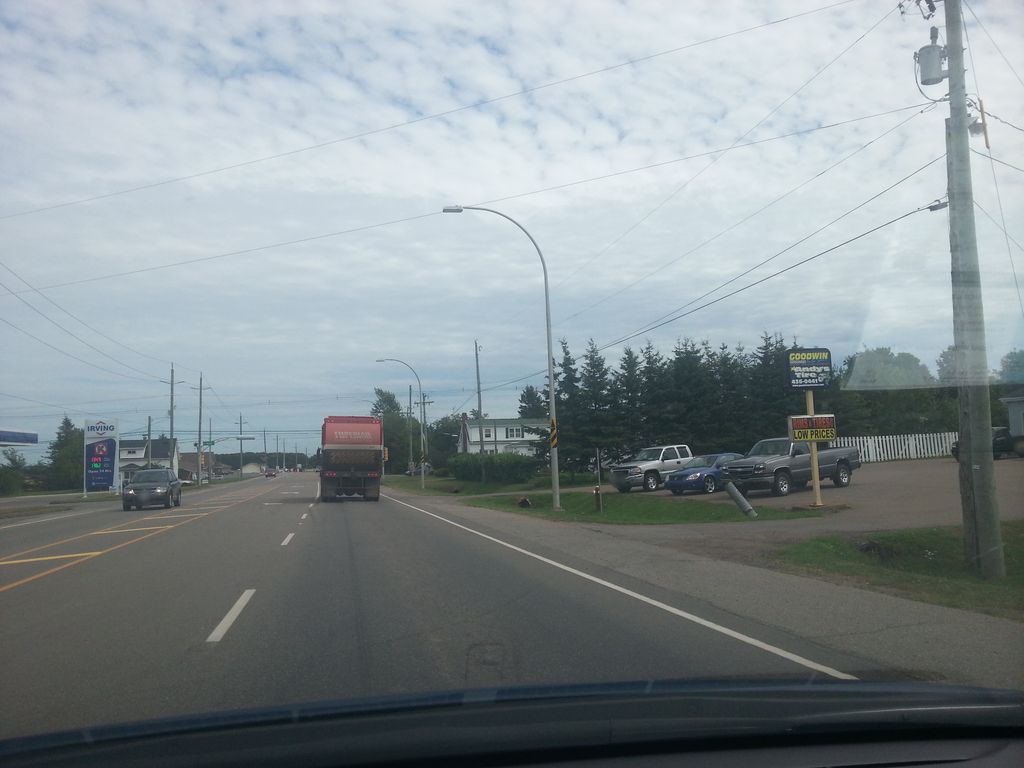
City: charlottetown